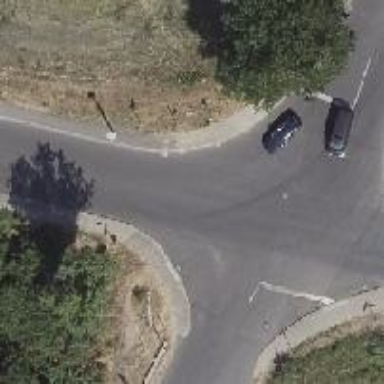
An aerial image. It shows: Footway.